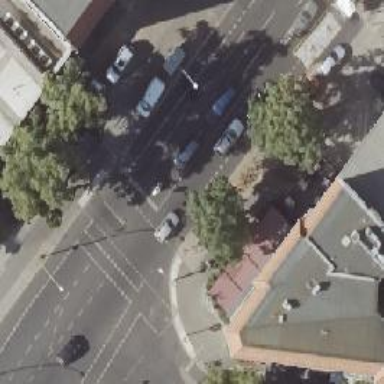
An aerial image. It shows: Road with traffic signals.